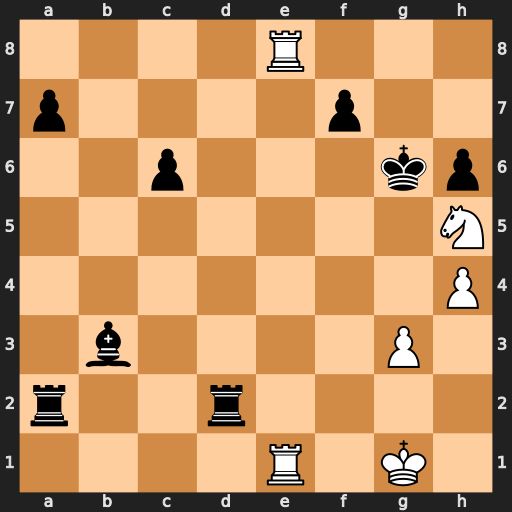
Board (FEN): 4R3/p4p2/2p3kp/7N/7P/1b4P1/r2r4/4R1K1
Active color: w
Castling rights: -
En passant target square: -
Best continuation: Rg8+ Kxh5 Re5+ f5 Rxf5#